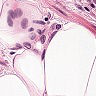
Metastatic tissue present: no